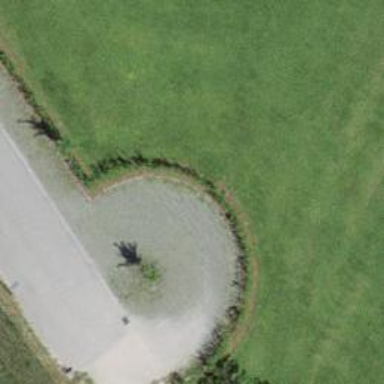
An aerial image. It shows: Hedge acting as barrier.